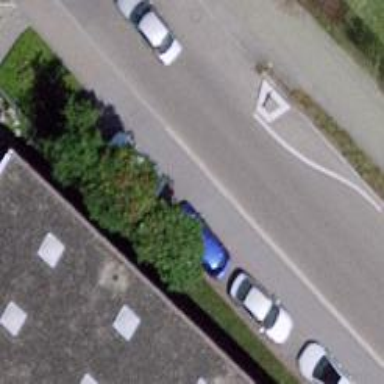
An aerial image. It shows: Chicane for traffic calming.